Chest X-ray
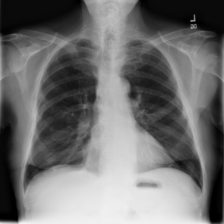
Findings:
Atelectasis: positive
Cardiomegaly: negative
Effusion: positive
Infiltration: negative
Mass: negative
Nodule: negative
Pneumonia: negative
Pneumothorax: negative
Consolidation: negative
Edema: negative
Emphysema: negative
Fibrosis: positive
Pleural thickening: positive
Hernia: negative